Question: I need to load an image into a CGLayer and draw some paths over it.
The below code doesn't quite work: it doesn't allow me to draw the paths over the image (there are gaps in the paths). Please see the below image. The black square is an image and the dotted red line is a path drawn over it. You can see that if I just draw into the view alongside the image, the paths display correctly

'''
- (void)drawRect:(CGRect)rect {
CGContextRef context = UIGraphicsGetCurrentContext();
float scale = [UIScreen mainScreen].scale;
CGRect bounds = CGRectMake(0, 0, rect.size.width *scale, rect.size.height *scale);
if(layer == nil)
{
layer = CGLayerCreateWithContext(context, bounds.size, NULL);
layerContext = CGLayerGetContext(layer);
CGContextScaleCTM(layerContext, scale, scale);
viewRect = CGRectMake(0, 0, self.bounds.size.width, self.bounds.size.height);
}
CGContextSaveGState(layerContext);
UIGraphicsBeginImageContext (bounds.size);
UIImage *image = [UIImage imageNamed:@"testimage.png"];
CGRect imageRect = CGRectMake(0, 0, image.size.width, image.size.height);
CGContextTranslateCTM(layerContext, 0, image.size.height);
CGContextScaleCTM(layerContext, 1.0, -1.0);
CGContextDrawImage(layerContext, imageRect, image.CGImage);
UIGraphicsEndImageContext();
CGContextRestoreGState(layerContext);
UIBezierPath *bezierPath = path.bezierPath;
CGContextAddPath(layerContext, bezierPath.CGPath);
CGContextSetLineWidth(layerContext, path.width);
CGContextSetStrokeColorWithColor(layerContext, path.color.CGColor);
CGContextSetLineCap(layerContext, kCGLineCapRound);
CGContextStrokePath(layerContext);
CGContextDrawLayerInRect(context, viewRect, layer);
self.empty = NO;
}
'''
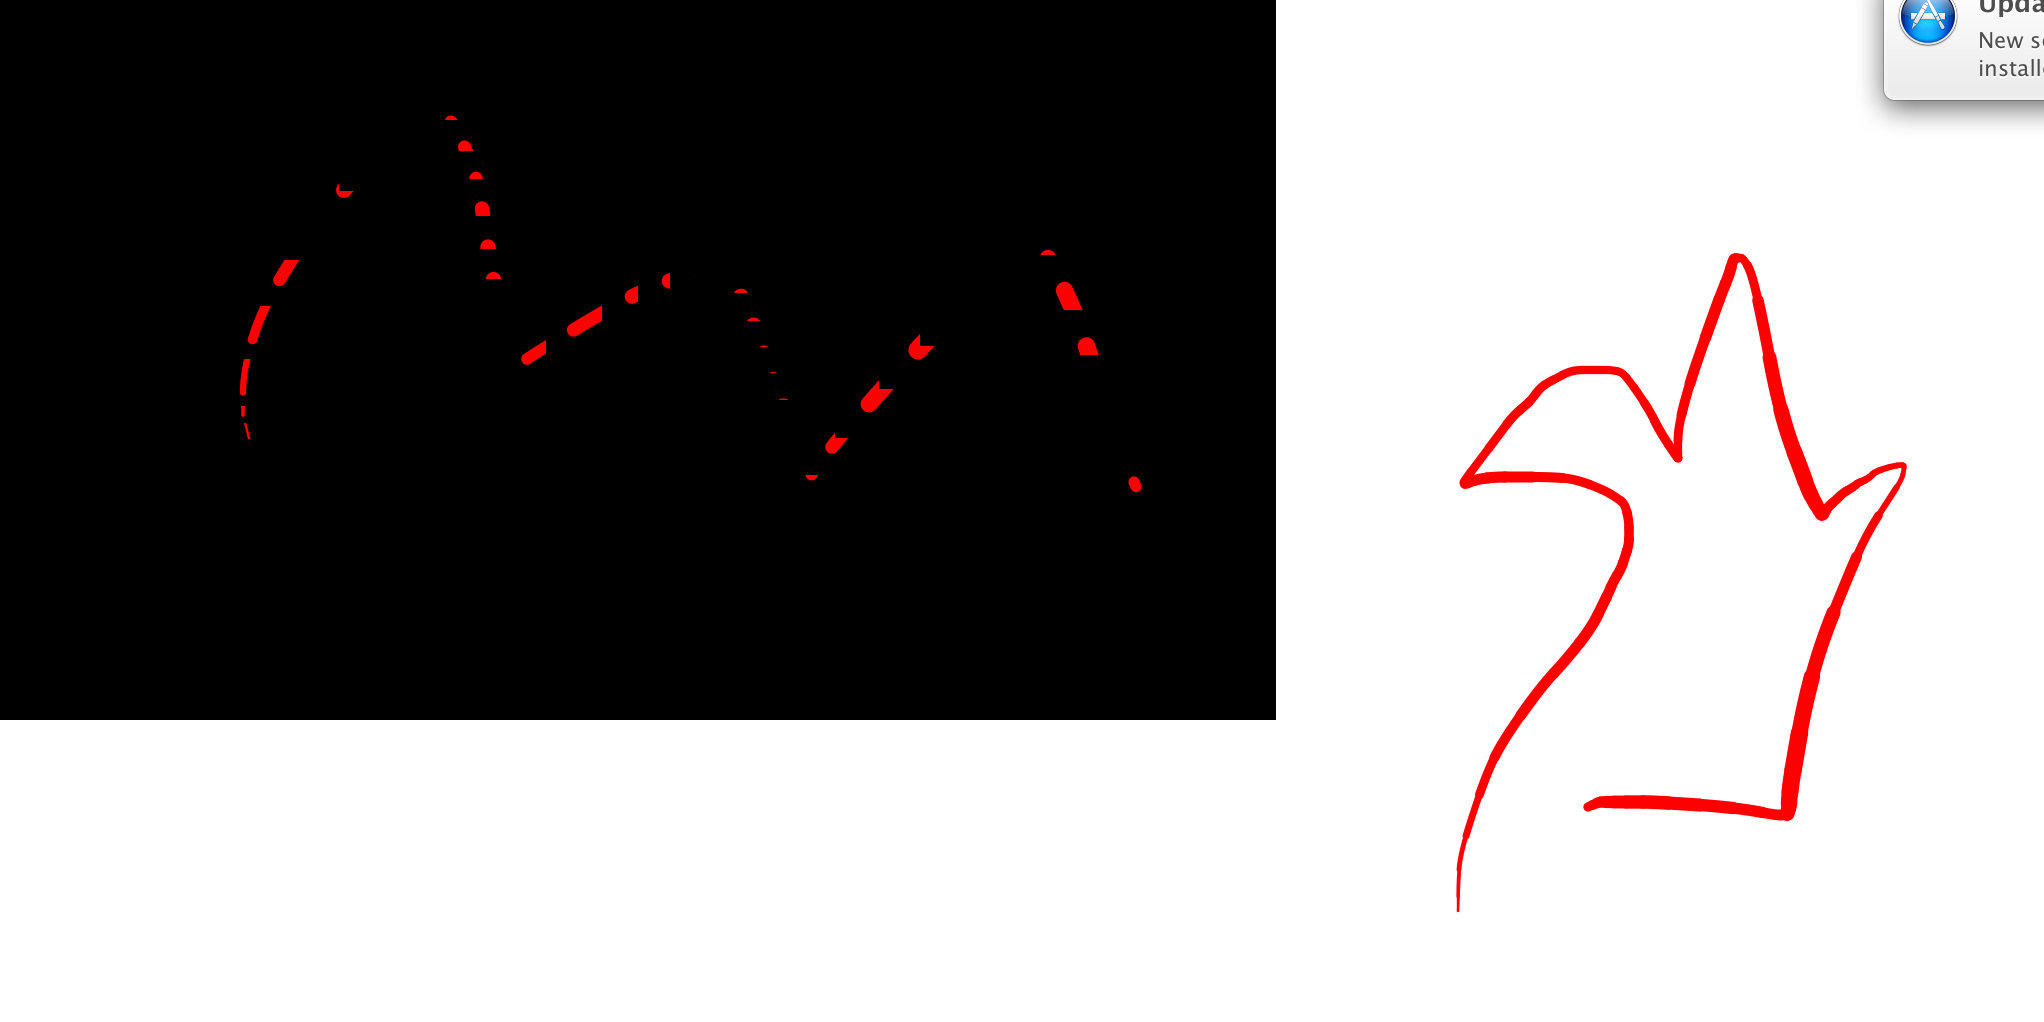
Answer: Solution:
'''
- (void)drawRect:(CGRect)rect {
CGContextRef context = UIGraphicsGetCurrentContext();
float scale = [UIScreen mainScreen].scale;
CGRect bounds = CGRectMake(0, 0, rect.size.width *scale, rect.size.height *scale);
if(layer == nil)
{
layer = CGLayerCreateWithContext(context, bounds.size, NULL);
layerContext = CGLayerGetContext(layer);
CGContextScaleCTM(layerContext, scale, scale);
viewRect = CGRectMake(0, 0, self.bounds.size.width, self.bounds.size.height);
CGContextSaveGState(layerContext);
UIImage *image = [UIImage imageNamed:@"image.png"];
UIGraphicsBeginImageContext (image.size);
CGRect imageRect = CGRectMake(0, 0, image.size.width, image.size.height);
CGContextTranslateCTM(layerContext, 0, image.size.height);
CGContextScaleCTM(layerContext, 1.0, -1.0);
CGContextDrawImage(layerContext, imageRect, image.CGImage);
UIGraphicsEndImageContext();
CGContextRestoreGState(layerContext);
}
UIBezierPath *bezierPath = path.bezierPath;
CGContextAddPath(layerContext, bezierPath.CGPath);
CGContextSetLineWidth(layerContext, path.width);
CGContextSetStrokeColorWithColor(layerContext, path.color.CGColor);
CGContextSetLineCap(layerContext, kCGLineCapRound);
CGContextStrokePath(layerContext);
CGContextDrawLayerInRect(context, viewRect, layer);
self.empty = NO;
}
'''